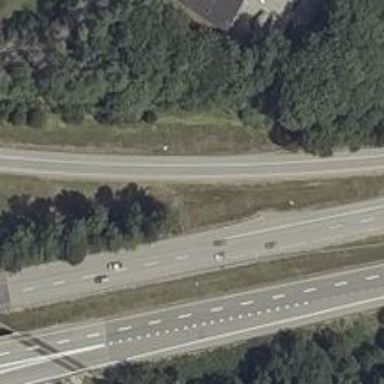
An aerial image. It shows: Asphalt motorway link.